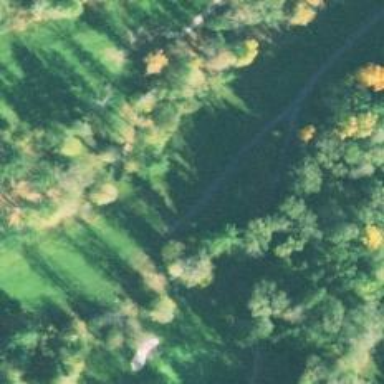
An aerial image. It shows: Path for both roads and golfers.